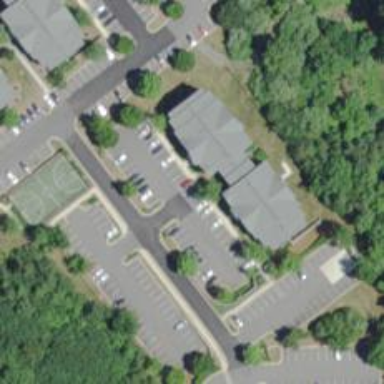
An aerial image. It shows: Parking space.